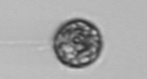
Label: coccolithophorid